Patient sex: M
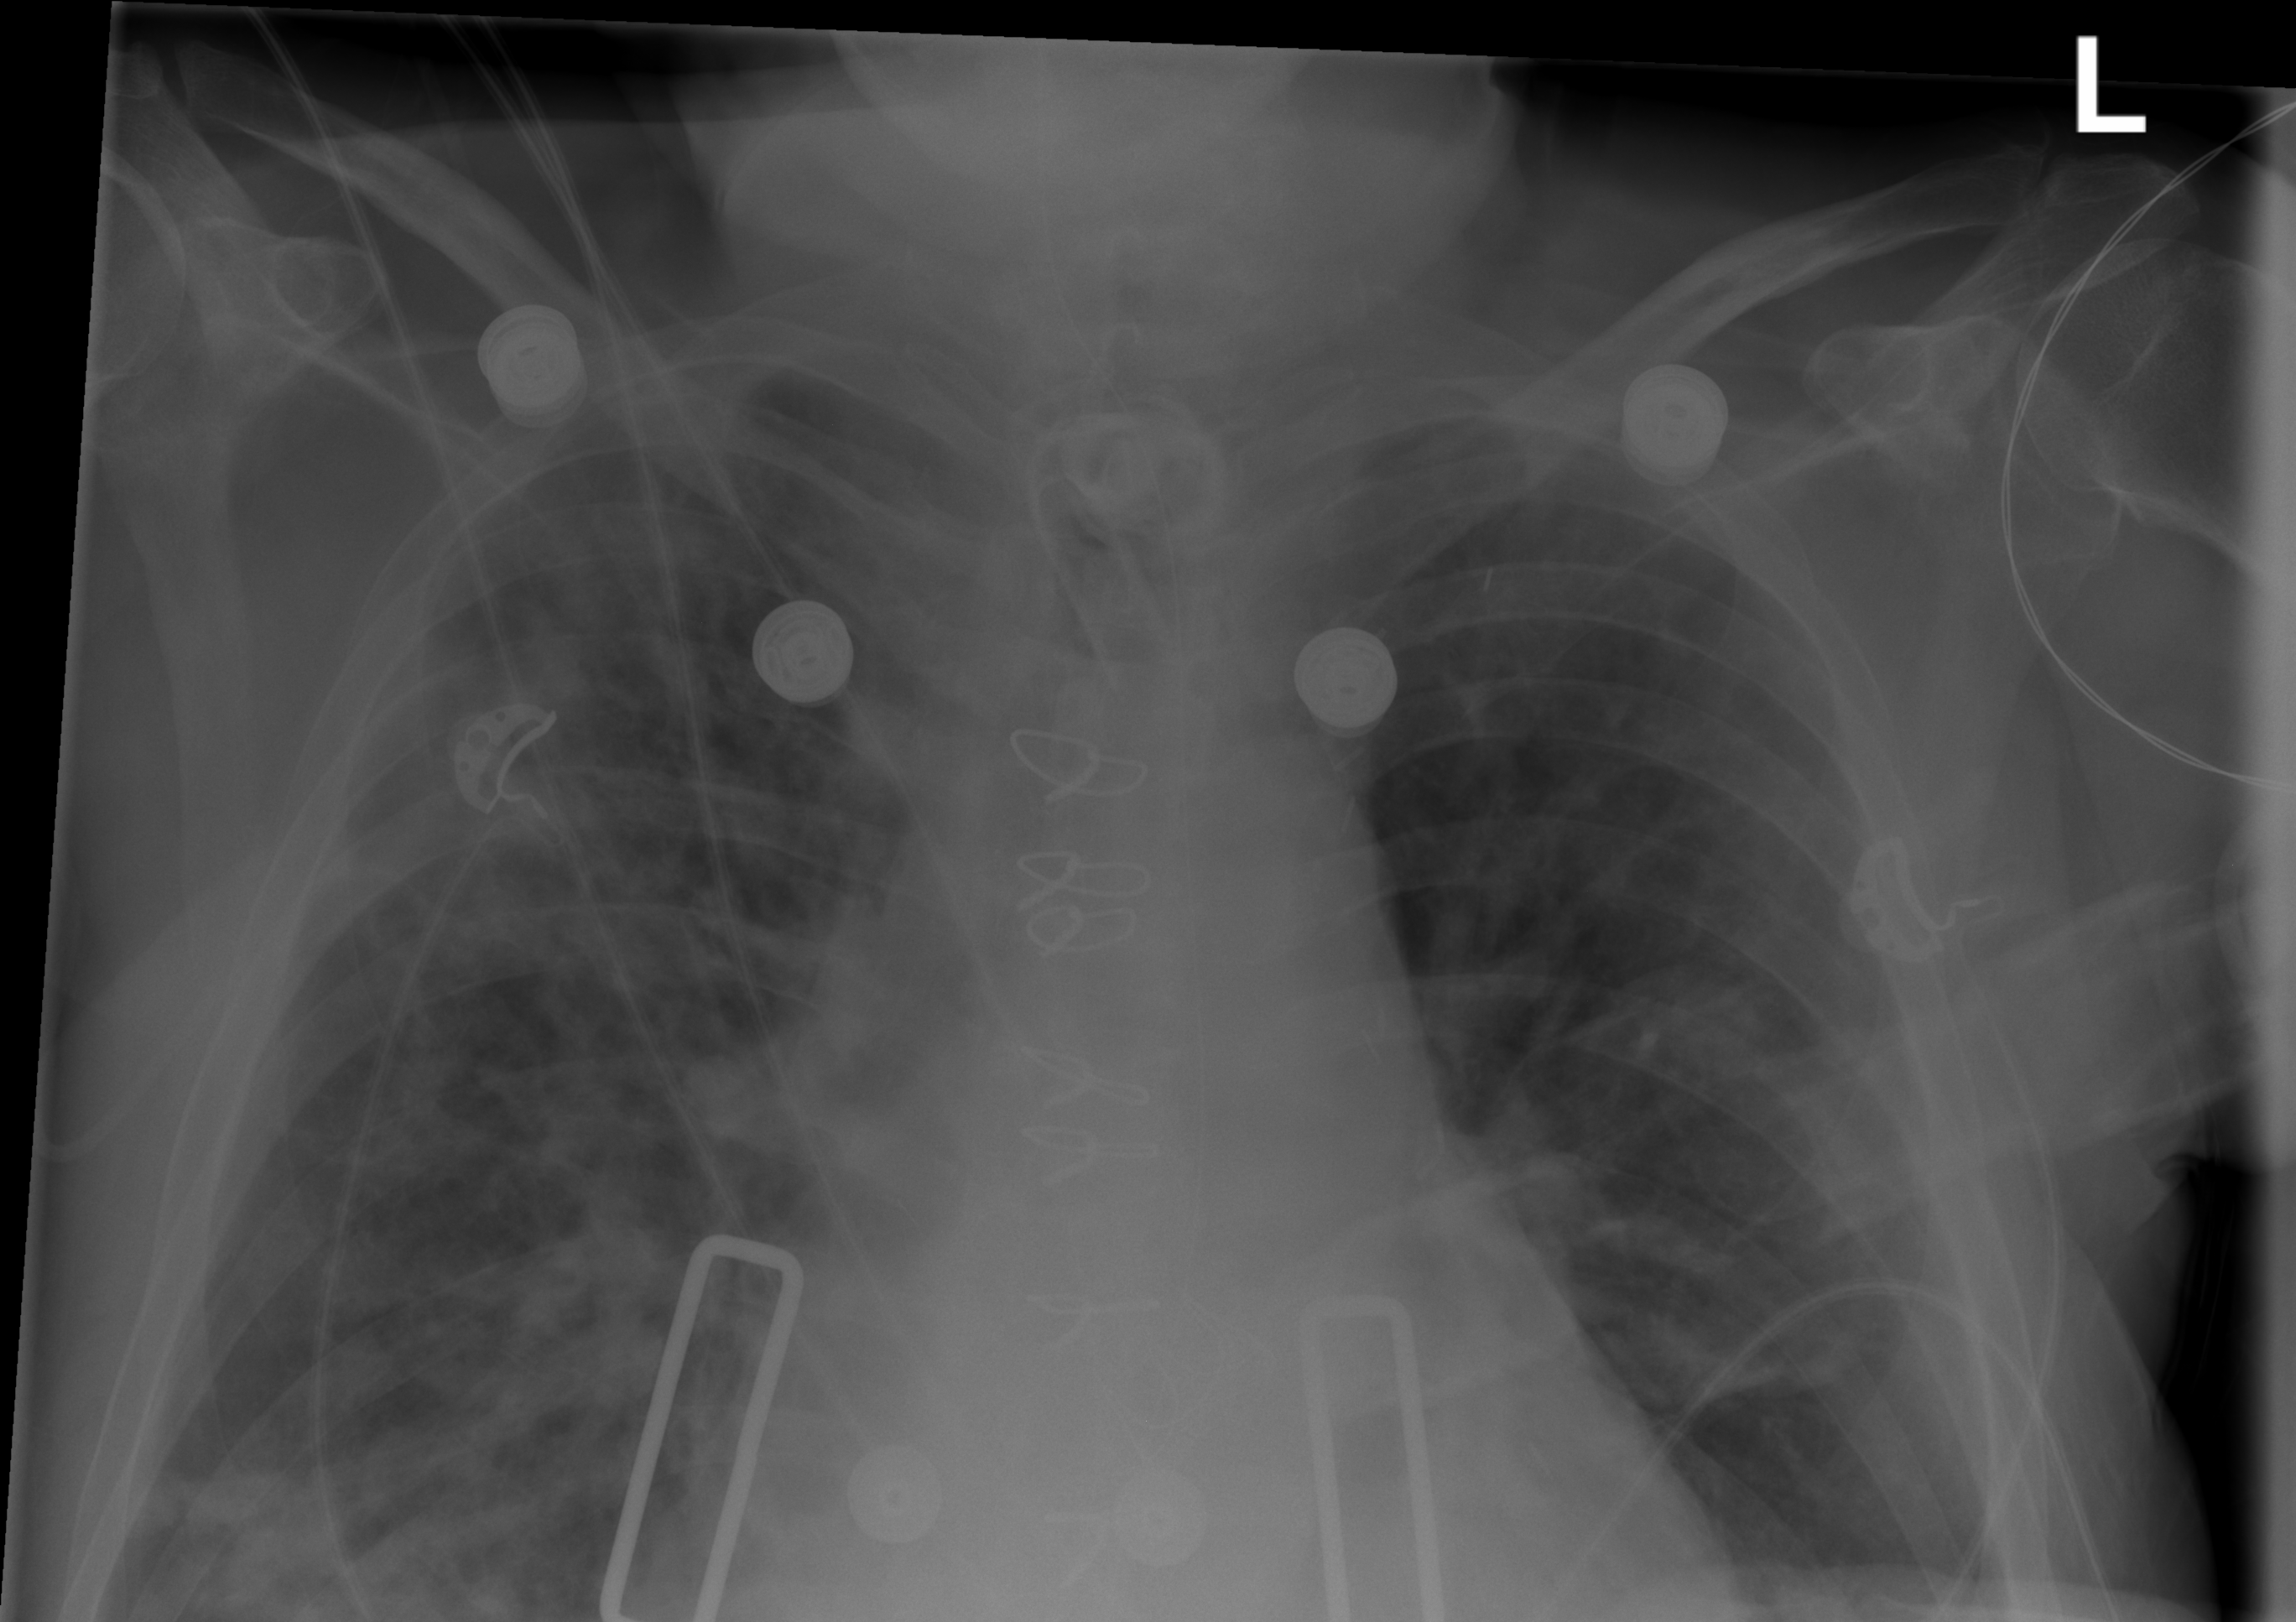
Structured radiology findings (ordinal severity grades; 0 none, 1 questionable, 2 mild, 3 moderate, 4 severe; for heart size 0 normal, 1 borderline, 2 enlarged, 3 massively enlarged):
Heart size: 2
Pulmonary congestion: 2
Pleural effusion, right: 2
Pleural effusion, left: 0
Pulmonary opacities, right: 3
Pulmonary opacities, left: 2
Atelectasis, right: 2
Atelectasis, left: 2